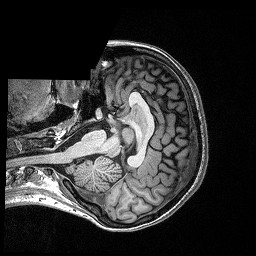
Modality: T1w
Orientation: axial
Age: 24
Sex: female
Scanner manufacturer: siemens
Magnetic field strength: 3 T
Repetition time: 2.4 s
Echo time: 0.03 s